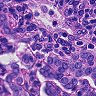
Metastatic tissue present: no